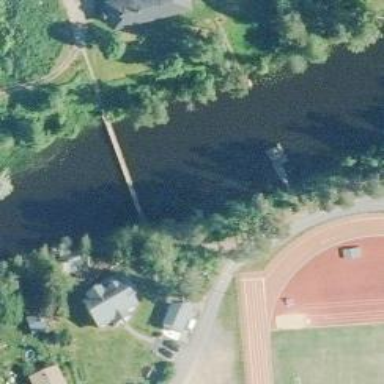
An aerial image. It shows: Footway that goes over the bridge. The bridge has suspension structure.